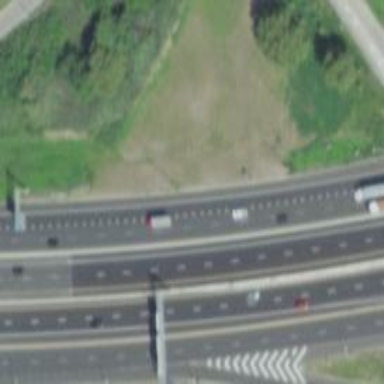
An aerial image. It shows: Urban freeway or expressway.